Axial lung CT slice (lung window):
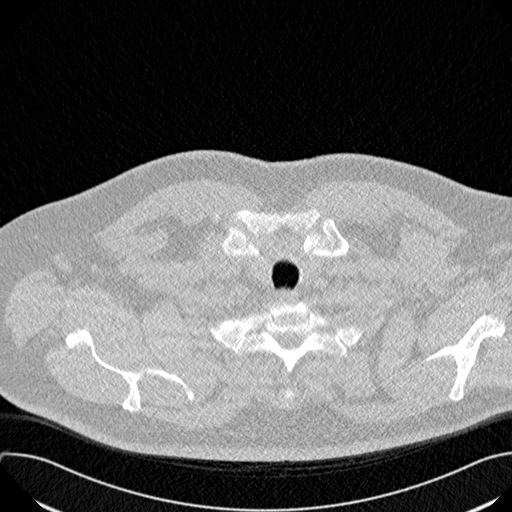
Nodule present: no